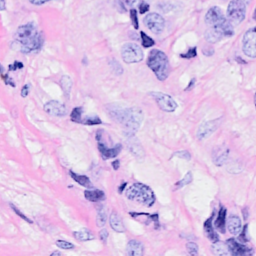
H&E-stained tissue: Breast